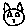
Label: cat